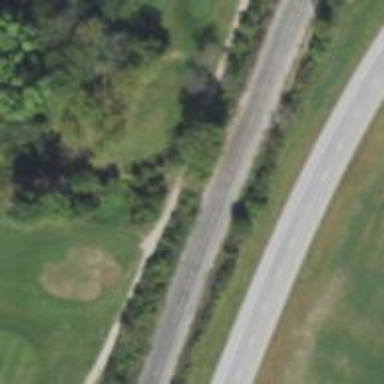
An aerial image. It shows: Pathway for golfing.